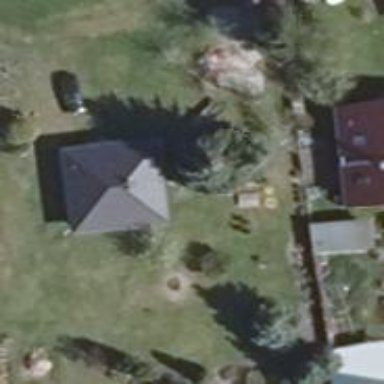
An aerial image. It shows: Evergreen needle-leaved tree.